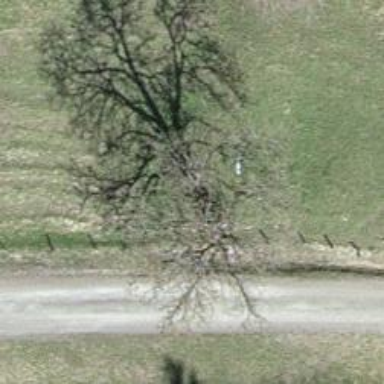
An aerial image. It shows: Urban tree adds touch of nature to the surroundings.